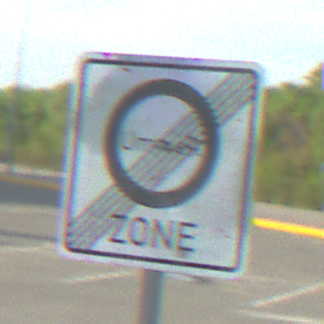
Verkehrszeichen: EndeUmweltzone
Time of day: MorningAfternoon
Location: Outdoor (Suburban)
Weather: PartlyCloudy
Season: NotSpecified
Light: Natural